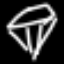
Label: diamond